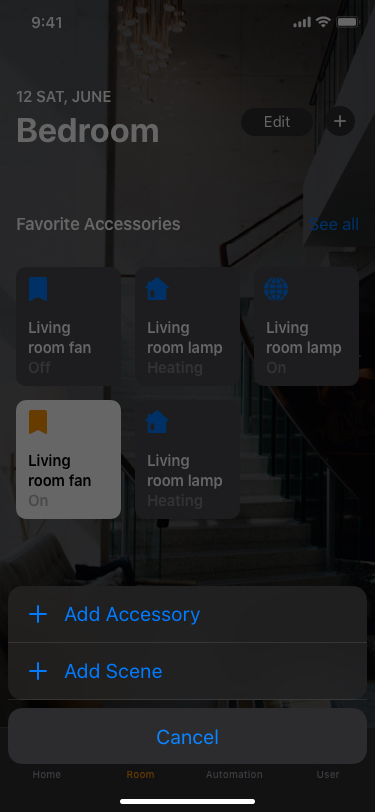
Text in this UI design:
Add Scene
Add Accessory